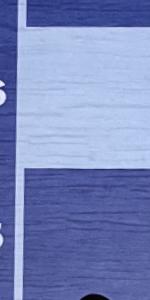
Label: Empty